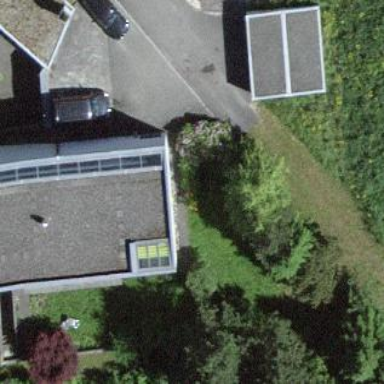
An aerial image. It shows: Residential building.